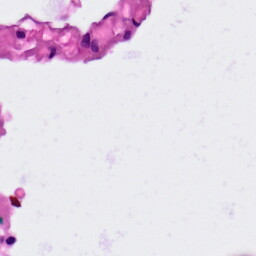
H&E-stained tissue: Lung